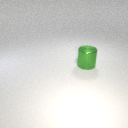
large green metal cylinder